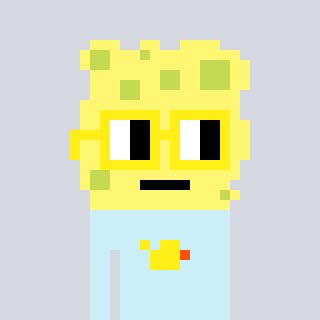
a pixel art character with square yellow glasses, a sponge-shaped head and a cold-colored body on a cool background